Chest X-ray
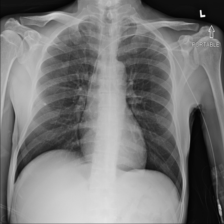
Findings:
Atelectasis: negative
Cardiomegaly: negative
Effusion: negative
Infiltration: negative
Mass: negative
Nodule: negative
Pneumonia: negative
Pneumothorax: negative
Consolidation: negative
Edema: negative
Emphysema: negative
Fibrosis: negative
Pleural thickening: negative
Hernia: negative